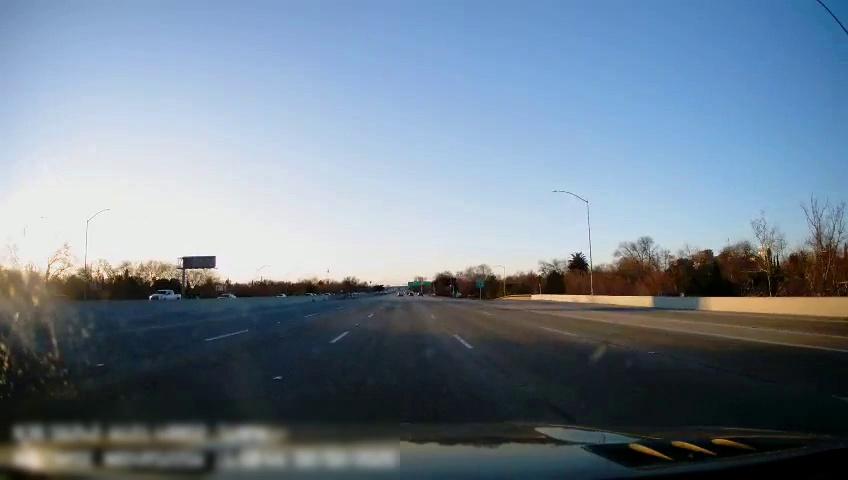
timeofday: Day
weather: Sunny
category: Drivable Space
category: Vehicles | Truck
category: Vehicles | Car
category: Lanes | Current Lane
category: Lanes | Current Lane
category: Lanes | Alternate Lane
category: Lanes | Alternate Lane
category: Traffic | Signs
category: Traffic | Signs